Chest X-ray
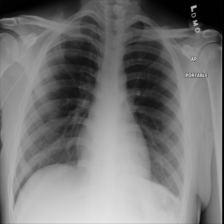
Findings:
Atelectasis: negative
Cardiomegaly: negative
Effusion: negative
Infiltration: negative
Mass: negative
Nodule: negative
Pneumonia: negative
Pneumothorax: negative
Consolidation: negative
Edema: negative
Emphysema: negative
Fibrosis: negative
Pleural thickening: negative
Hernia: negative